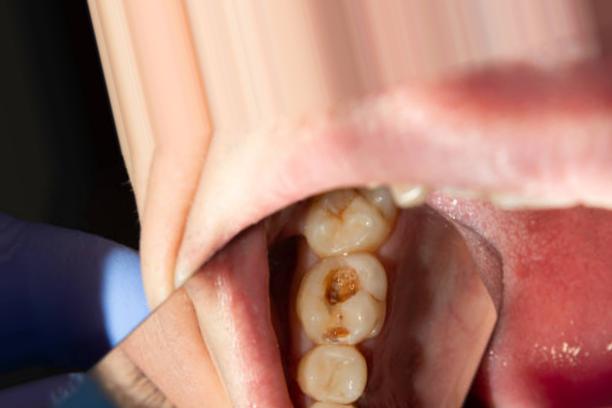
Condition: Caries